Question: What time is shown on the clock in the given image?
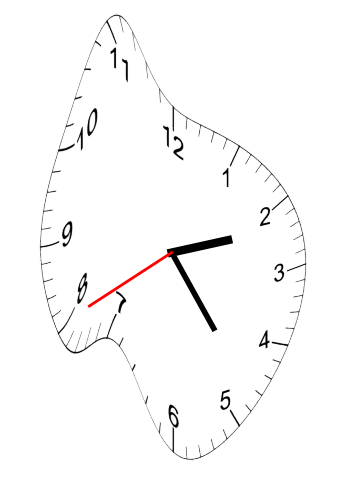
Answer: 02:23:40